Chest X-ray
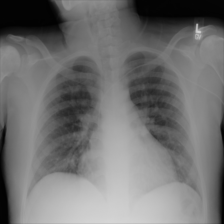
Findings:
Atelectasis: negative
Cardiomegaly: negative
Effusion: negative
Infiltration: negative
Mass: negative
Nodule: negative
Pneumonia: negative
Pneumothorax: negative
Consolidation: negative
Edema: negative
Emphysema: negative
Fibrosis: negative
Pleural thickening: negative
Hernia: negative